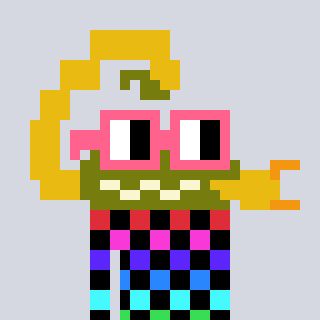
a pixel art character with square pink glasses, a scorpion-shaped head and a yellow-colored body on a cool background